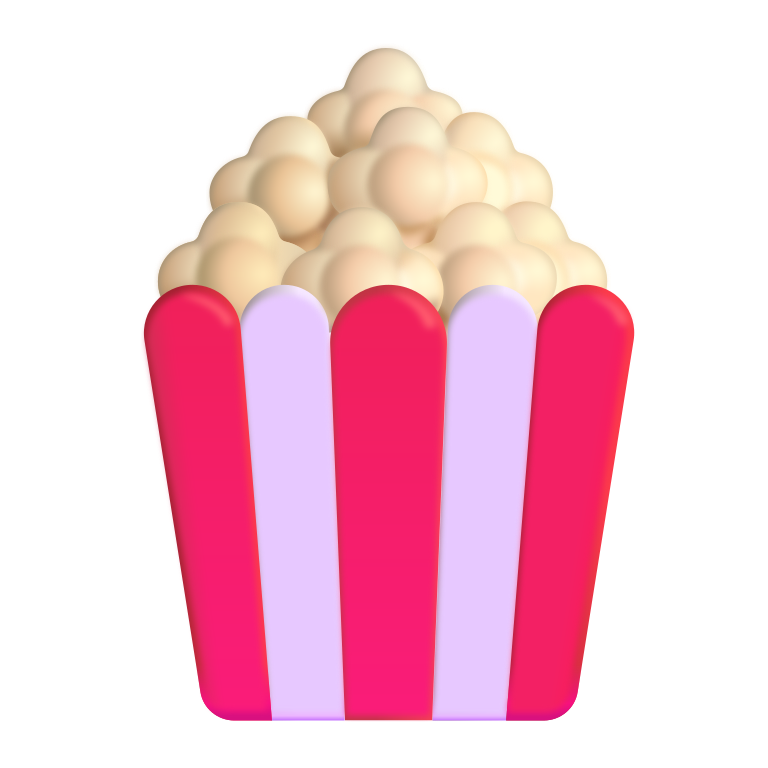
popcorn color